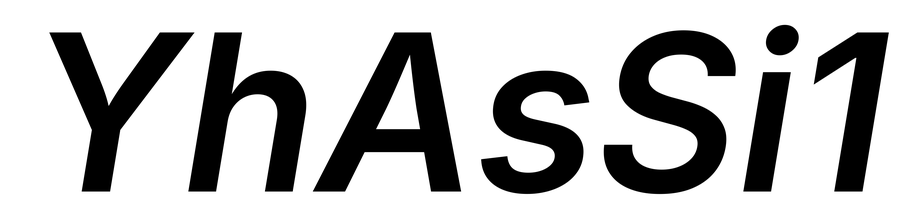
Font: Inter-Italic_SemiBold_Italic